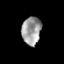
Tissue: prostate
Cell type: T cells
Senescence score: 0.3556
Nuclear area (px): 526
Mean DAPI intensity: 156.903